Question: I take two days searching the ICS menu's icon, but I don't find it in anyplace. It's the icon that appear on the photo's right corner, I've downloaded the ics's icon set but nothing, it's not include. Do you have it? Where can I download it? Or I have to make the icon? Thanks a lot!

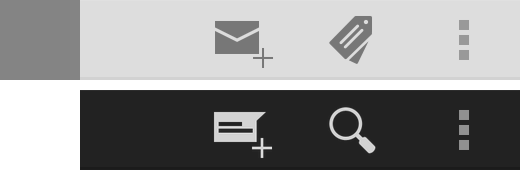
Answer: You can find those icon's from your Android SDK directory. for example if you have your Android SDK in . and then you can add ICS icon's like this in your xml file 'android:icon="@android:drawable/ic_menu_search"'.
hope this one may helps you.